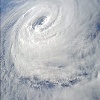
Label: cloud